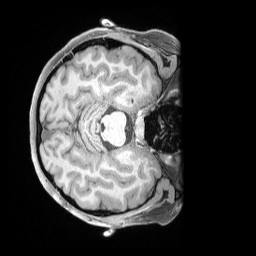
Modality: T1w
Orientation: axial
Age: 34
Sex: female
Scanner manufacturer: siemens
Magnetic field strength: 3 T
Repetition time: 2 s
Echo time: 0.00211 s